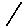
Label: line